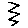
Label: zigzag